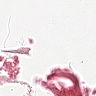
Metastatic tissue present: no